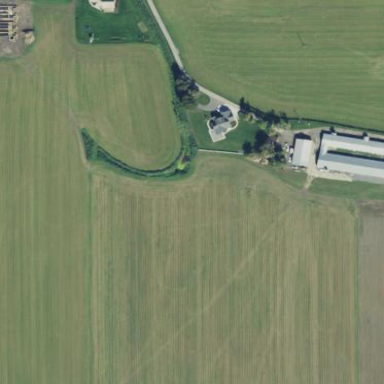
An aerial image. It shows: Farmyard area.